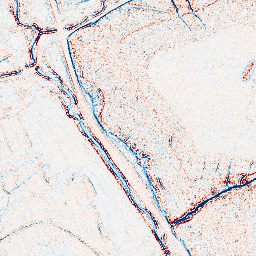
Category: edge_preserving
Decomposition family: bilateral
Decomposition parameters: d: 5
sigma_color: 150
sigma_space: 50
Upsampling method: sinc_hamming
Upsampling parameters: scale: 4
kernel_size: 16
Upsampling scale: 4